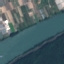
Land use / land cover class: River